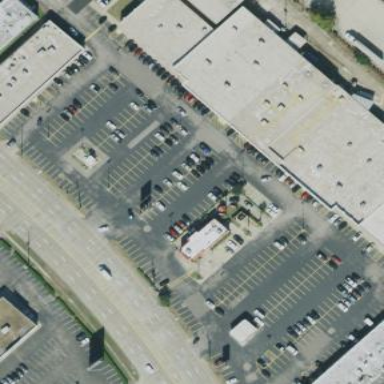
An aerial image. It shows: Retail area.